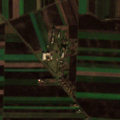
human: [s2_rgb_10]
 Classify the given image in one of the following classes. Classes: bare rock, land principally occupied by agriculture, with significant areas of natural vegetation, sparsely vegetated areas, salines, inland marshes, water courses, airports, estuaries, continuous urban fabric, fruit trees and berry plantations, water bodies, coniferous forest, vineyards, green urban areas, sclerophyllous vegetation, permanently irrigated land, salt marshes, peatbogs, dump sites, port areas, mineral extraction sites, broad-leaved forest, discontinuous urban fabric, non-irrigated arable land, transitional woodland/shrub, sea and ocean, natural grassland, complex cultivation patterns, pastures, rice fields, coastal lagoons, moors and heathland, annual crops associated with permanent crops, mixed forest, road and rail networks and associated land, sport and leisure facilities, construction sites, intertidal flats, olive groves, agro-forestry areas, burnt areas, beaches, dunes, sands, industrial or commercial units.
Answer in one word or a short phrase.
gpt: non-irrigated arable land, complex cultivation patterns